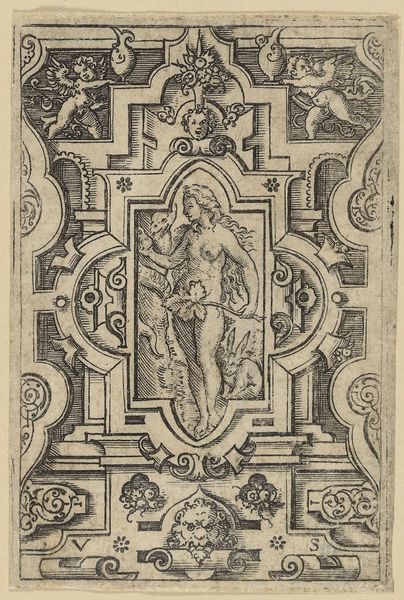
Titel: Eva, Blatt aus der Folge Gottvater, Adam und Eva mit reicher Rahmung
Künstler: Virgil Solis
Standort: Hamburg
Institution: Museum für Kunst und Gewerbe Hamburg
Schlagwörter: weiß, blumen, frau, schwarz, tier, tiere, ornament, blatt, renaissance, engel, hase, papier, grafik, graphik, ornamente, fotografie, photographie, eva, paradies, maske, druckgraphik, druckgrafik, stich, seite, schlange, teufel, versuchung, löwe, putten, kupferstich, genesis, amoretten, feigenblatt, rollwerk, tierornament, beschlagwerk, reproduktionen, maureske, druckerzeugnisse, pflanzenornamente, ornamentstich, vorlageblätter, sündenfall